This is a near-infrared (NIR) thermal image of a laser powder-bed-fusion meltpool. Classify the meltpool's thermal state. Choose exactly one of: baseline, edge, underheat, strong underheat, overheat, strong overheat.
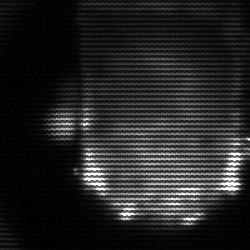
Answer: baseline